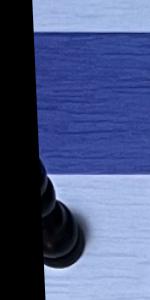
Label: Pawn_Black